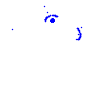
Particle: electron